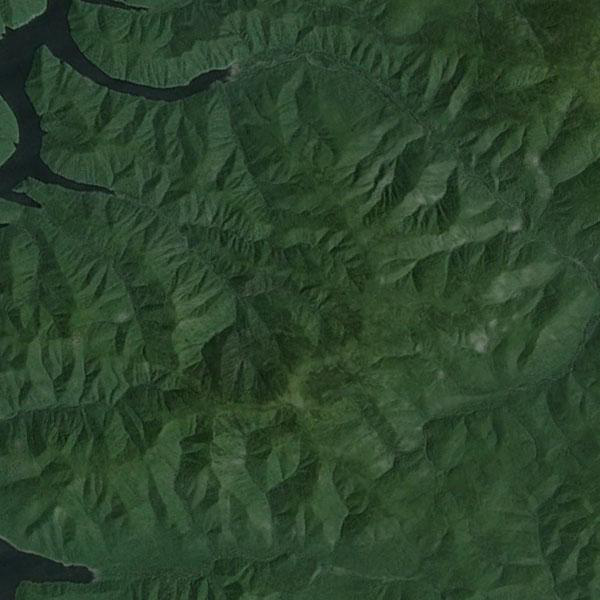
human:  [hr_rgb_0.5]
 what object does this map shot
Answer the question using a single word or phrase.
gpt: mountains